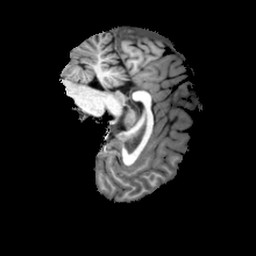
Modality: T1w
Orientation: sagittal
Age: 18
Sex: female
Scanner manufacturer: philips
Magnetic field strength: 3 T
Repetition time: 0.0082 s
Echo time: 0.0037 s